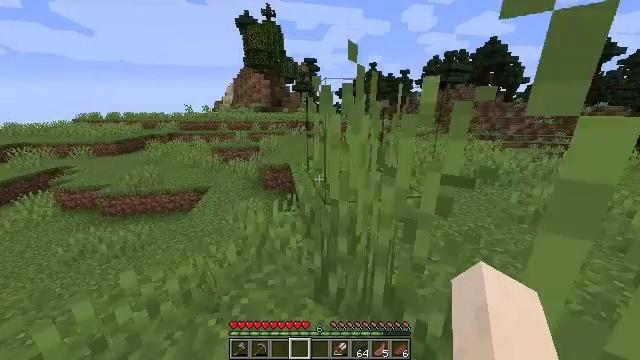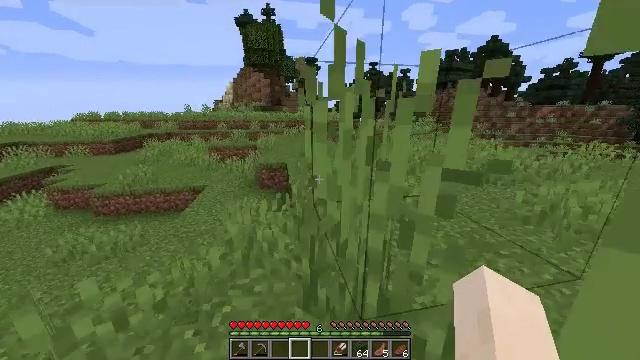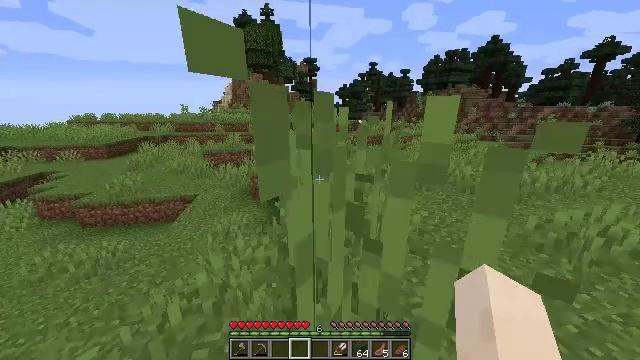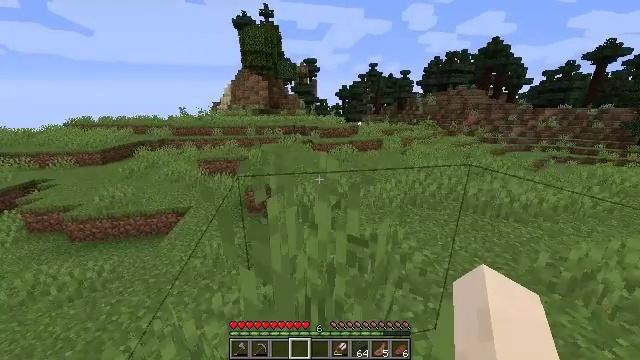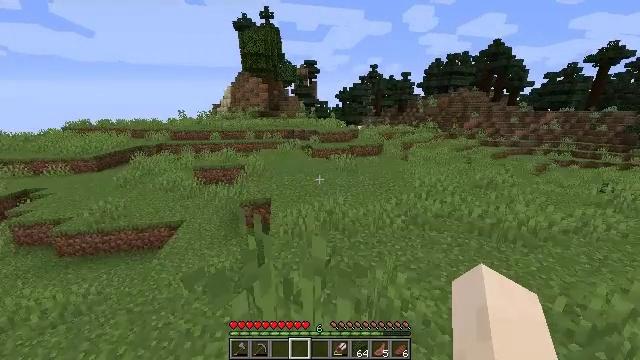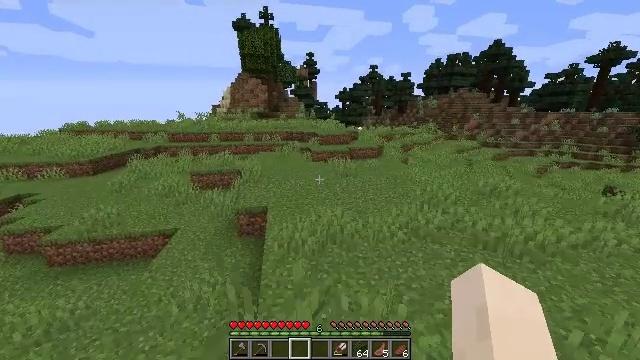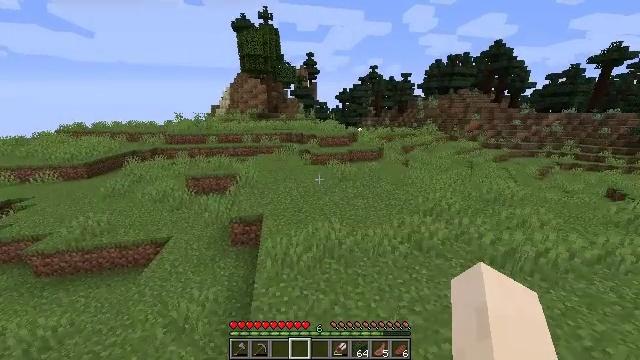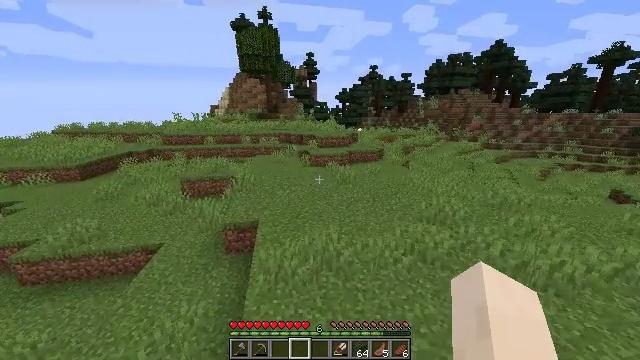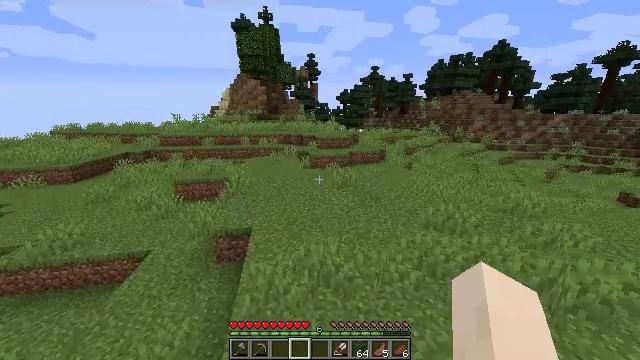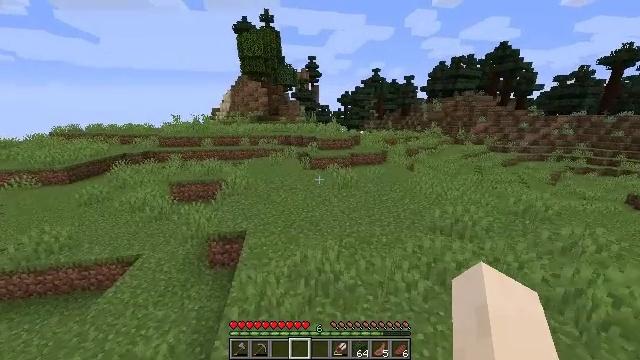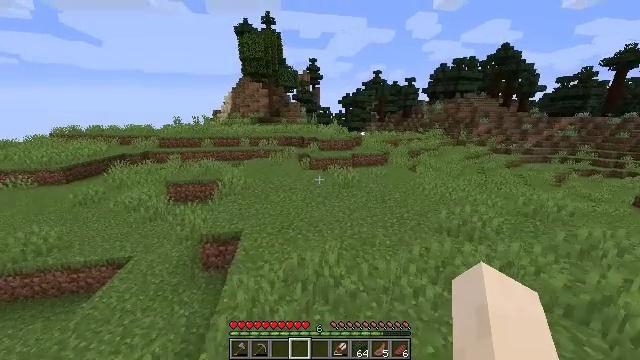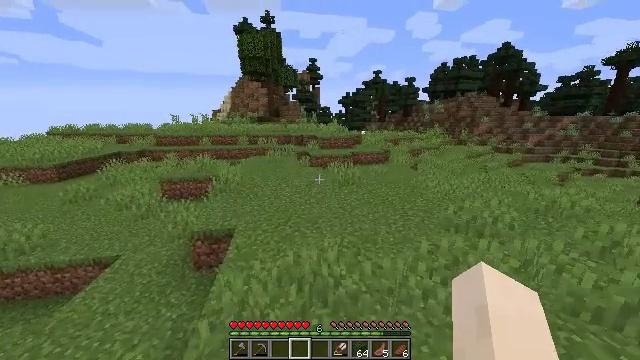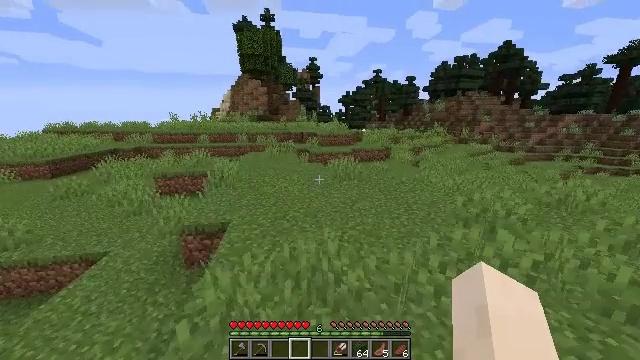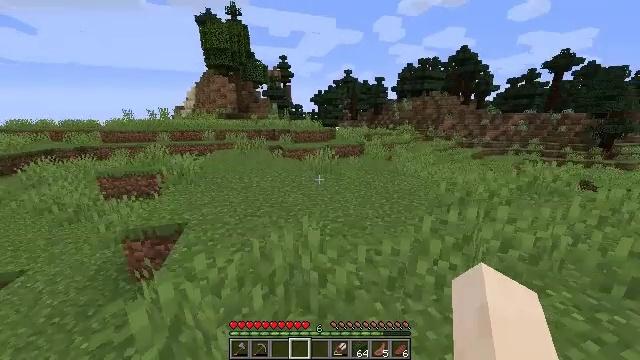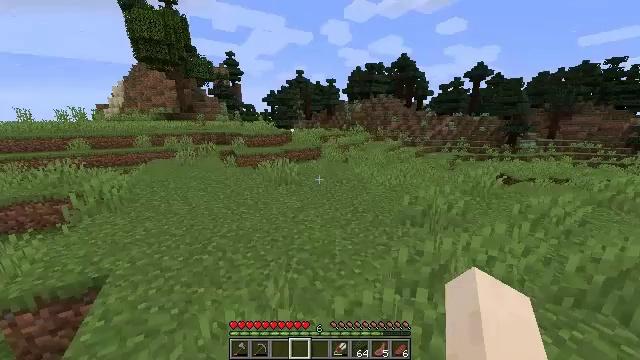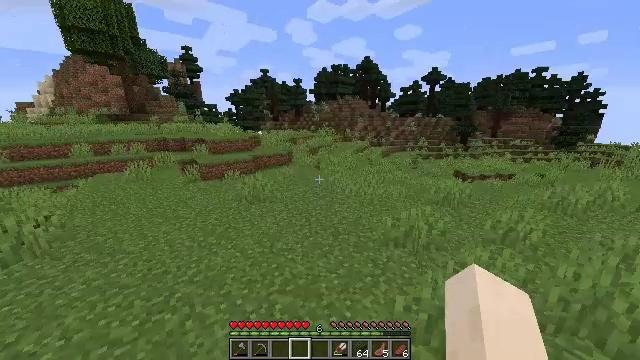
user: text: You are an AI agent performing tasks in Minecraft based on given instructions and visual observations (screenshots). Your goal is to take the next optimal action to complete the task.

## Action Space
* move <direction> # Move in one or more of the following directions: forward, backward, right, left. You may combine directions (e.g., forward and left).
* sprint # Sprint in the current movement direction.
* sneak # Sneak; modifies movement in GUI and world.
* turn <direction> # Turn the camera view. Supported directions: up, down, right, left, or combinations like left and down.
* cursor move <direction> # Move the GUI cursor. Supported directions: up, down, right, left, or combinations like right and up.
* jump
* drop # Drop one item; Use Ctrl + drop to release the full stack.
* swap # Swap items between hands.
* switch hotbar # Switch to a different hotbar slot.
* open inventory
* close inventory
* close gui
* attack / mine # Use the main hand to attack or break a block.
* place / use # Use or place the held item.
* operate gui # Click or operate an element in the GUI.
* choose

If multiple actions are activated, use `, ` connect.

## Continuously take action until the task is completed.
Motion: motion action
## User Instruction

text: Get a white carpet by placing wool in the crafting table.
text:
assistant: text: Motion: move forward, sprint, jump
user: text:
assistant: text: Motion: move forward, sprint, jump
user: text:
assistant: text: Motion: move forward, sprint, jump
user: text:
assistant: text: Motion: move forward, sprint, jump
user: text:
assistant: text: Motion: move forward, sprint, jump
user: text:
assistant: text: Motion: move forward, sprint, jump
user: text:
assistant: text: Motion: move forward, sprint, jump
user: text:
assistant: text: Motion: move forward, sprint, jump
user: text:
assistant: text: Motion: move forward, sprint, jump
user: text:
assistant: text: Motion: move forward, sprint, jump
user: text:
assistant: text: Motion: move forward and move left, sprint, jump
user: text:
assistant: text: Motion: move forward and move left, sprint, jump
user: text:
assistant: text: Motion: move forward and move left, sprint, turn right, jump
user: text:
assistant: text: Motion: move forward and move left, sprint, turn right, jump
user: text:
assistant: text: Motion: move forward and move left, sprint, turn right, jump
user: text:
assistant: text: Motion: move forward and move left, sprint, turn right, jump
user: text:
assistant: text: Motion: move forward and move left, sprint, turn right, jump
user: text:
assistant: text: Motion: move forward and move left, sprint, jump
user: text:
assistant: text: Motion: move forward and move left, sprint, jump
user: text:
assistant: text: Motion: move forward and move left, sprint, jump
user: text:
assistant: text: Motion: move forward and move left, sprint, jump
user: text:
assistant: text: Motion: move forward and move left, sprint, jump
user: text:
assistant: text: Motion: move forward and move left, sprint, jump
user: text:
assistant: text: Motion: move forward and move left, sprint, jump
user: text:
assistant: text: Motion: move forward and move left, sprint, jump
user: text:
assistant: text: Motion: move forward and move left, sprint, jump
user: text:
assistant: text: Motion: move forward and move left, sprint, jump
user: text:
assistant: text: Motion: move forward and move left, sprint, jump
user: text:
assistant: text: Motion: move forward and move left, sprint, jump
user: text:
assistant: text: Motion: move forward and move left, sprint, jump